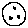
Label: moon